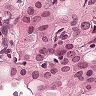
Metastatic tissue present: yes